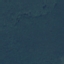
Land use / land cover class: Forest